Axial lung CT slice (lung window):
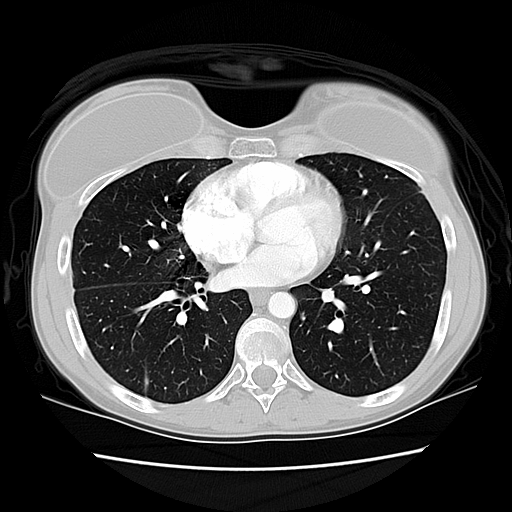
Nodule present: no